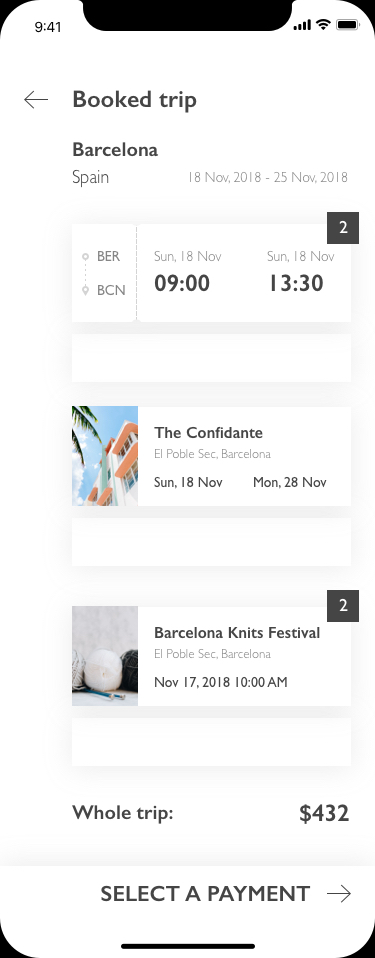
Text in this UI design:
Barcelona
Booked trip
18 Nov, 2018 - 25 Nov, 2018
Spain
2
2
Whole trip:
$432